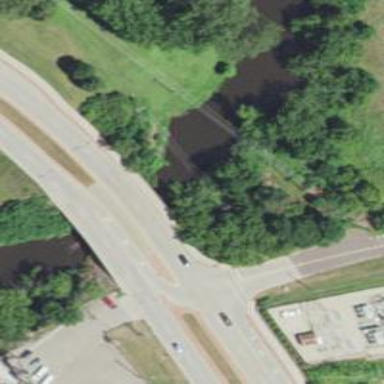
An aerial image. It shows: Bridge on trunk expressway.